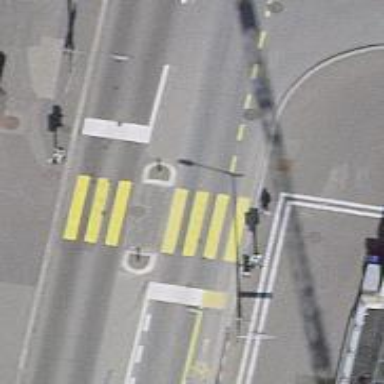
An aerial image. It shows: Marked road crossing with pedestrian island.